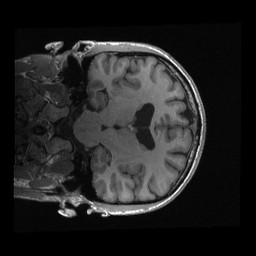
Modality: T1w
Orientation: coronal
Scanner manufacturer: siemens
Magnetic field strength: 3 T
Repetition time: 2.3 s
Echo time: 0.00285 s